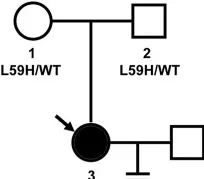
Genealogy and bioinformatics analysis of the proband. (A) The pedigree of the patient's family is depicted on the left, with arrows indicating the proband. The right panel illustrates the mutant ZP3 loci identified through whole-exome sequencing and comparison with the hg19 reference genome. A homozygous variant in ZP3 (NM_001110354.2, c.176T>A (p. L59H)) is highlighted.
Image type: radiology (x_ray)